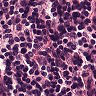
Metastatic tissue present: no